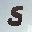
Label: 5